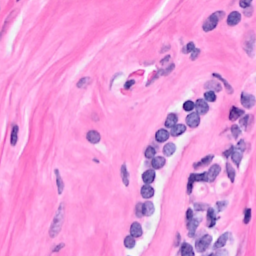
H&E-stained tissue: Breast